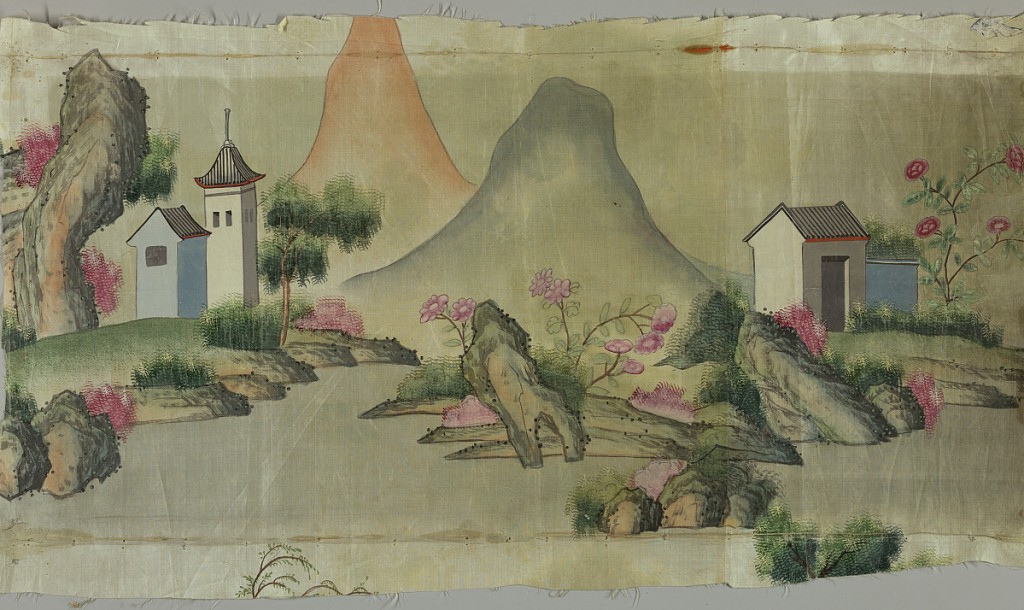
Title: Fragment
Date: late 18th–early 19th century
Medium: silk Technique: painted on taffeta
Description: Oblong panel of taffeta painted in polychrome with design of rocks, mountains, buildings. Part of a larger panel.